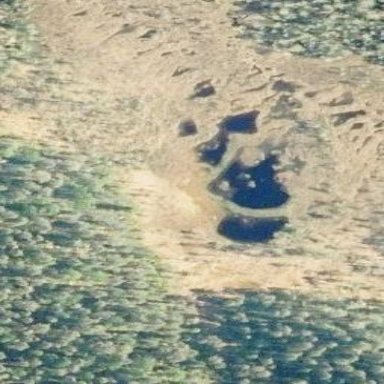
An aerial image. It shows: Bog wetland.